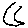
Label: moon